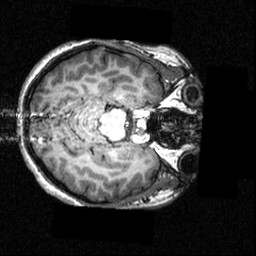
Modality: T1w
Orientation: axial
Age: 18
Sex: female
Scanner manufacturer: siemens
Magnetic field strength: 3.951 T
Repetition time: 1.5 s
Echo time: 0.00335 s